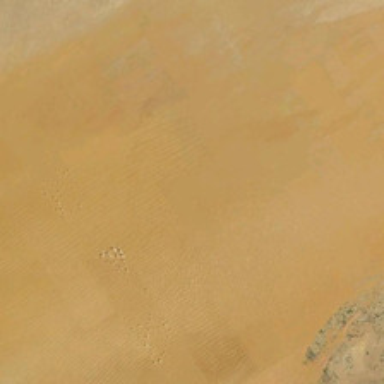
It is a piece of desert .